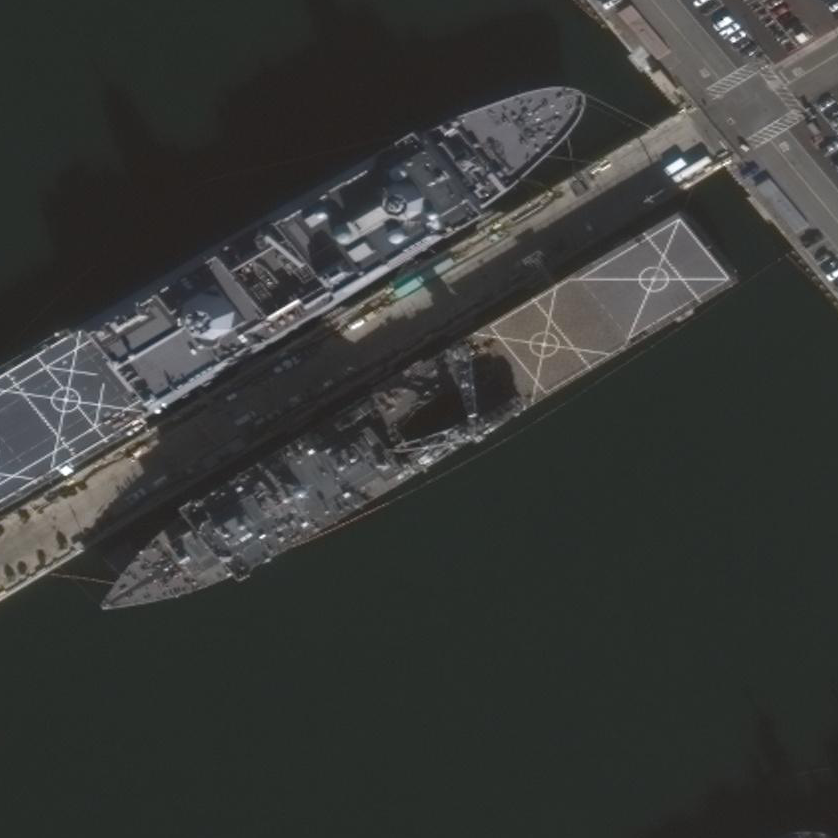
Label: combat